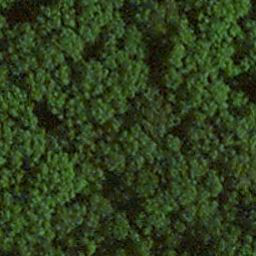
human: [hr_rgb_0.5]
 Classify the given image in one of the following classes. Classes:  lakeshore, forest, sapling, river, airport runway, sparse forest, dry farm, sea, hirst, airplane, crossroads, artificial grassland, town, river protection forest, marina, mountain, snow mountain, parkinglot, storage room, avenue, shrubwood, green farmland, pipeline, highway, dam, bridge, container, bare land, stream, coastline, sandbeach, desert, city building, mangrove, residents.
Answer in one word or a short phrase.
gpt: forest